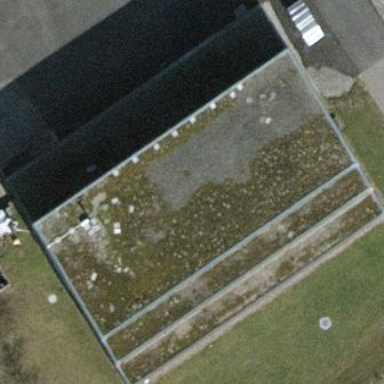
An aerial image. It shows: School building.